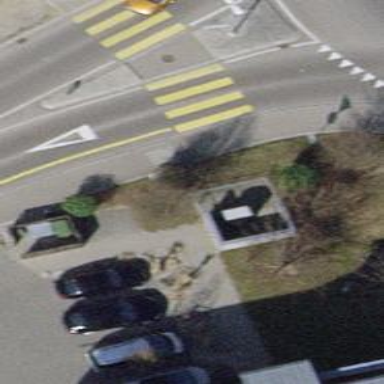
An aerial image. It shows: Street cabinet.